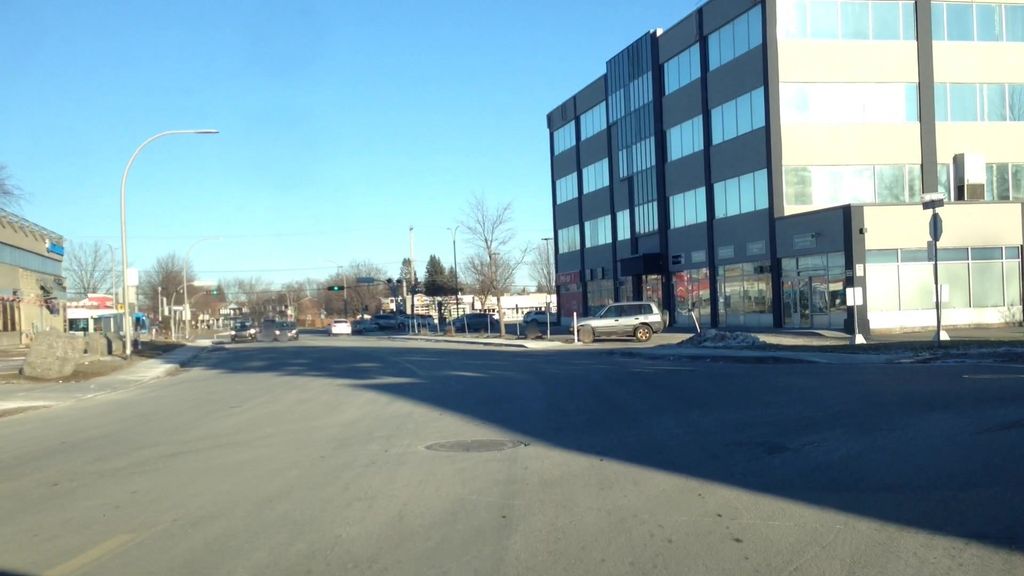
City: montreal